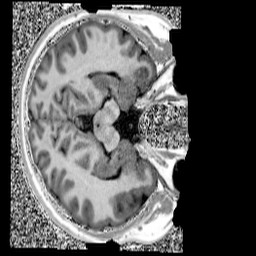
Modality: UNIT1
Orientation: axial
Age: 13
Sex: female
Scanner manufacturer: siemens
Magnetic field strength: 3 T
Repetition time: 4 s
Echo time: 0.00299 s